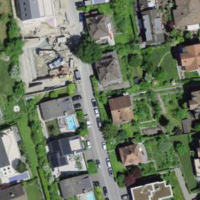
EUNIS habitat code: 54
Species observed at this site:
Cardamine pratensis